This grayscale image was formed by reshaping a rotor test-rig vibration snapshot into a 2-D grid. Classify the rotor condition as one of: normal, misalignment, unbalance, looseness.
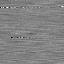
Answer: unbalance